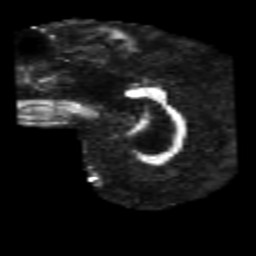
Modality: FA
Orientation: sagittal
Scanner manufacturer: philips
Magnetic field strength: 3 T
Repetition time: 8.594 s
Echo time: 0.1273 s